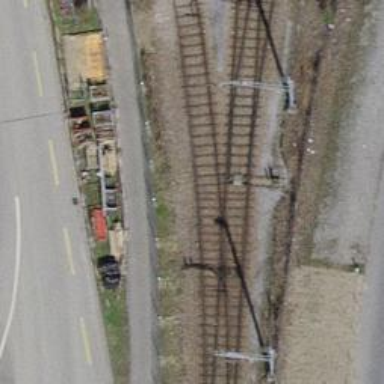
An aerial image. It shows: Railway switch.